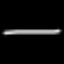
Label: line